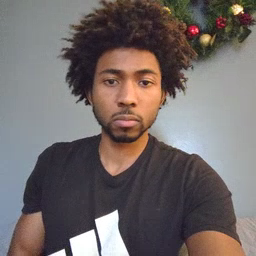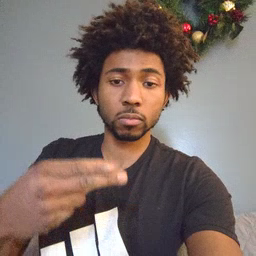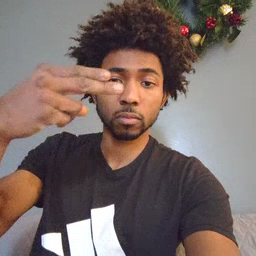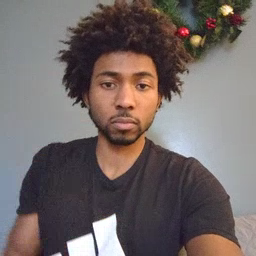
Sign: high